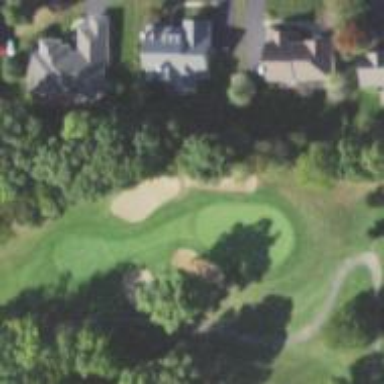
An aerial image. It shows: View of golf hole.